Field crop: maize
Growth stage: 1
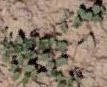
Species: convolvulus